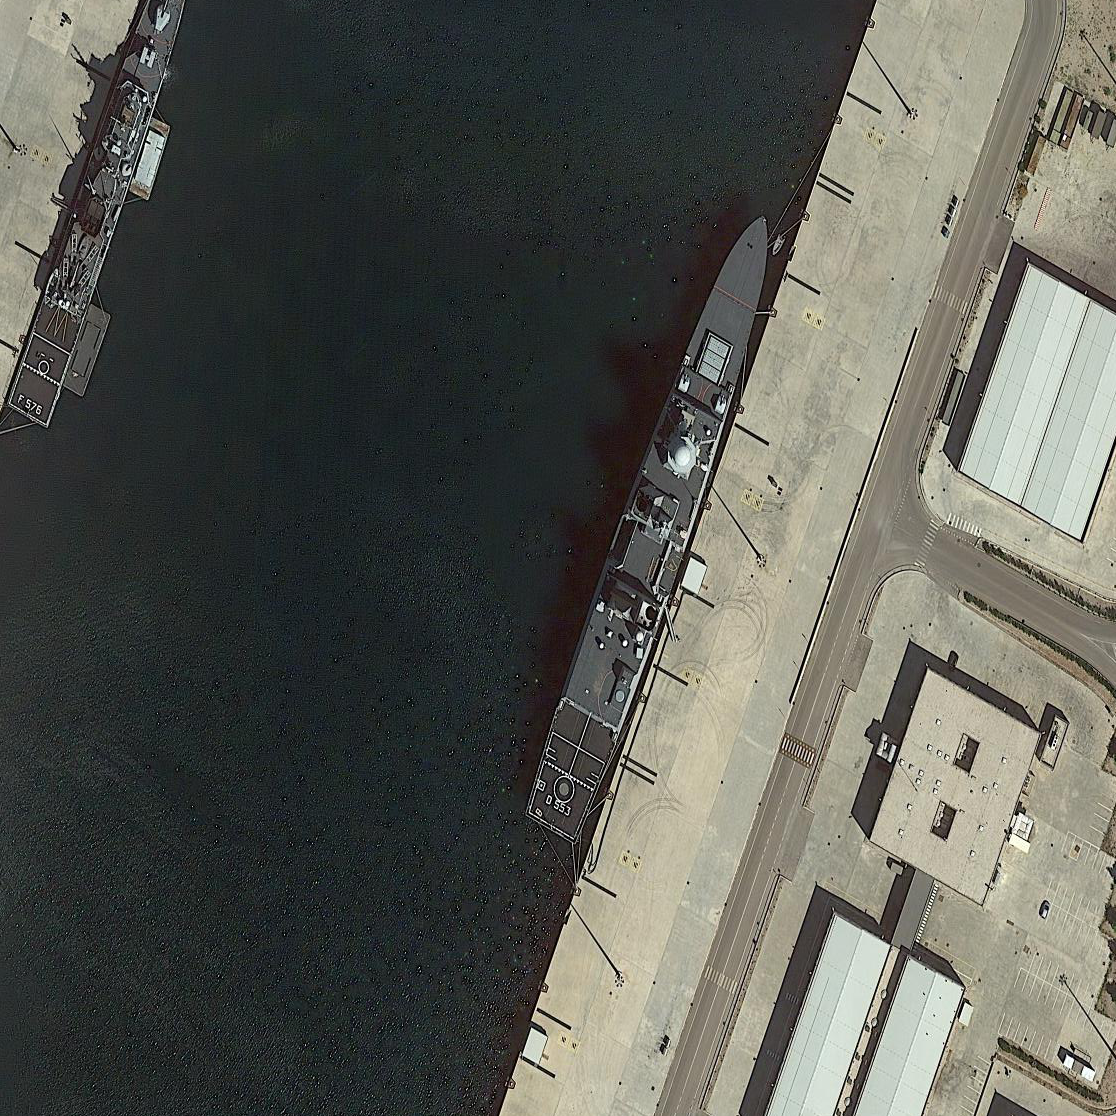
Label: destroyer